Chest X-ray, PA view. Patient: 59 years old, sex F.
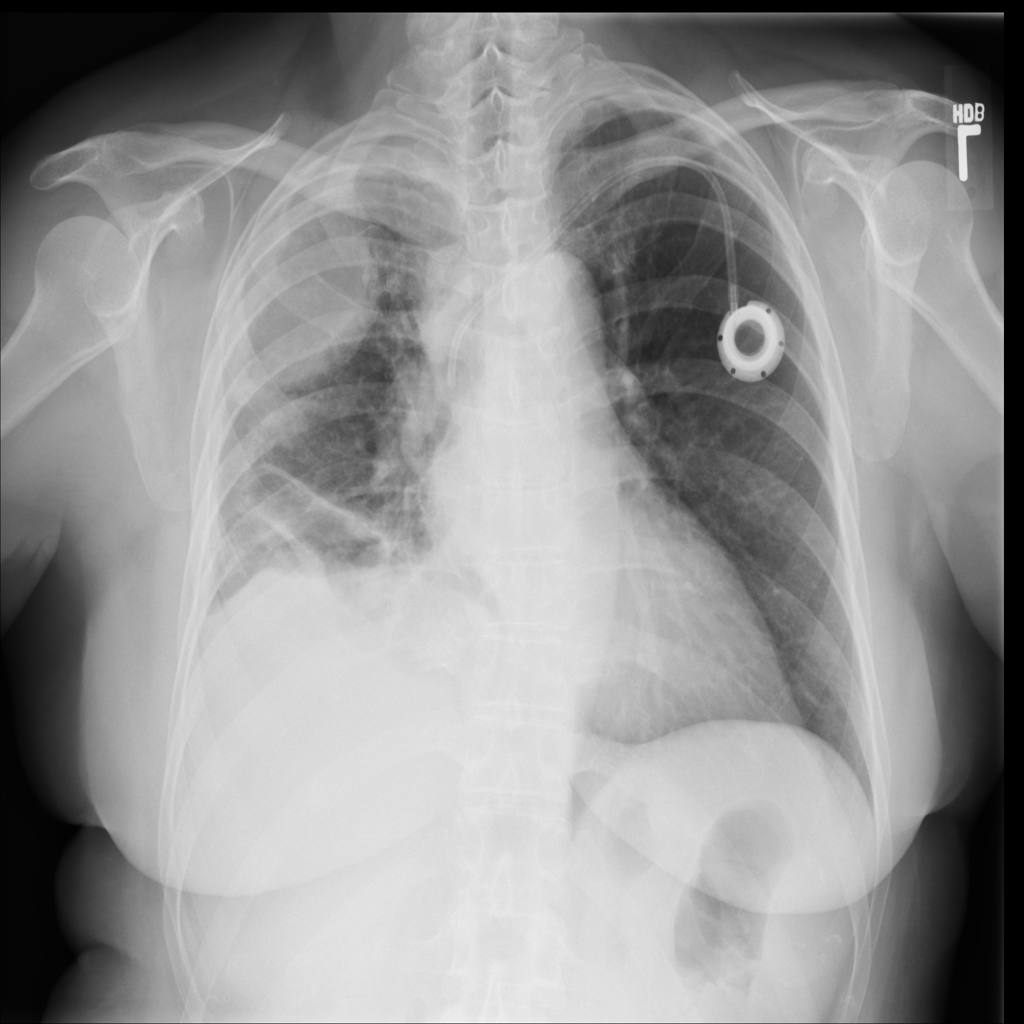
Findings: Atelectasis, Pleural_Thickening